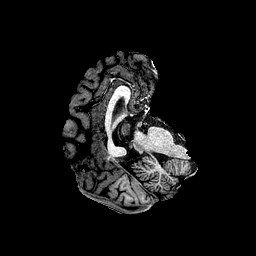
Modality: T1w
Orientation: axial
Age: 23
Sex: male
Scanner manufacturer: ge
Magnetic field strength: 3 T
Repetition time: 7.66 s
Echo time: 0.003476 s